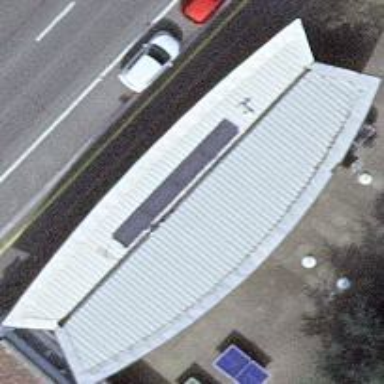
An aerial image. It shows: Bar located inside building.